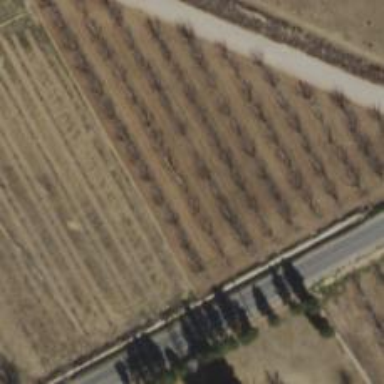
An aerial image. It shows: Orchard.